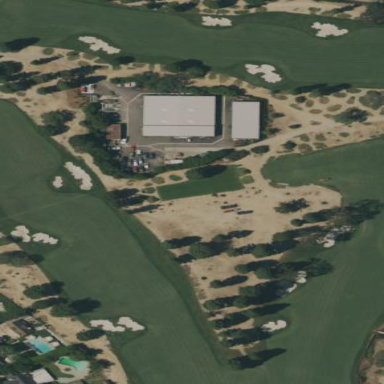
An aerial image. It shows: Sandy area is golf bunker.